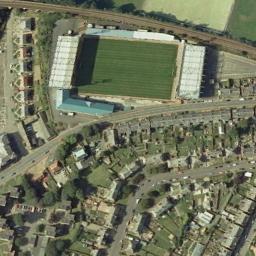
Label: stadium